Field crop: tomato
Growth stage: 1
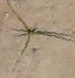
Species: cyperus